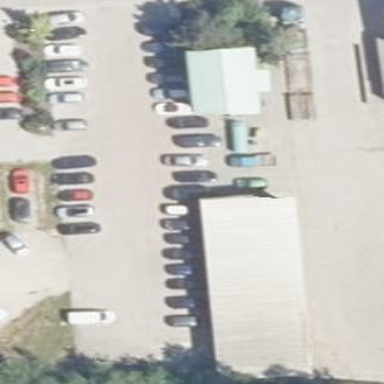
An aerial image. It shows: Parking area with asphalt surface.